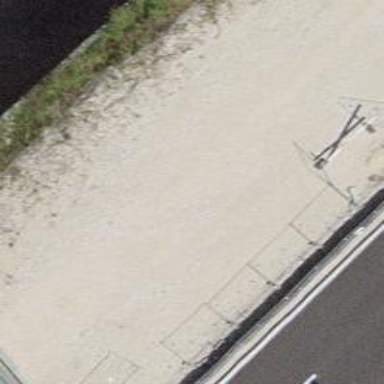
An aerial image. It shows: Motorway that passes through tunnel.